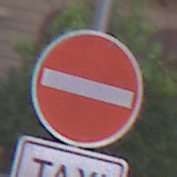
Verkehrszeichen: VerbotDerEinfahrt
Zusatzzeichen unten: BesondereFahrzeugeUndTransportgueter1
Umgebung: Outdoor, Urban
Tageszeit: SunriseSunset
Wetter: PartlyCloudy
Licht: Natural
Jahreszeit: NotSpecified
Kontrast: LowContrast